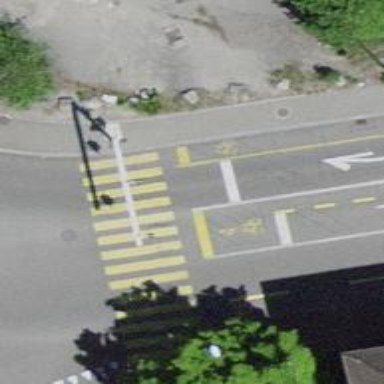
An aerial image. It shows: Marked crossing with traffic signals.